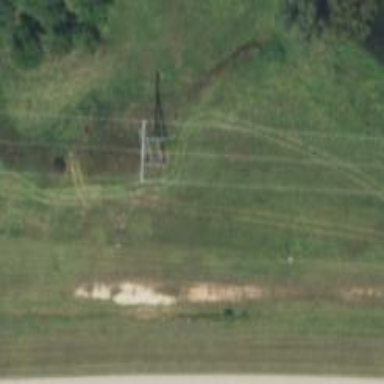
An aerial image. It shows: H-frame designed tower for power lines.